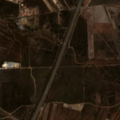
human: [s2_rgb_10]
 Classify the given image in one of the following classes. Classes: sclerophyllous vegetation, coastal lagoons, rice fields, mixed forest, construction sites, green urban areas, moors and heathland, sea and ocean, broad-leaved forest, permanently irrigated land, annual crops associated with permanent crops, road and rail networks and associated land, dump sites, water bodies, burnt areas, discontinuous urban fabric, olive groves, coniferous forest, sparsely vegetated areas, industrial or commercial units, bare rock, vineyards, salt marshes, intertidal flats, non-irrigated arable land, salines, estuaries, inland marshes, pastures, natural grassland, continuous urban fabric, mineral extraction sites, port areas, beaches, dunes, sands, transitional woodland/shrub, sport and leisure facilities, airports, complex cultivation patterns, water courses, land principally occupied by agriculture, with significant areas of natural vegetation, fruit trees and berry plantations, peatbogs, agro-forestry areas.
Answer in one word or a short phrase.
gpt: complex cultivation patterns, land principally occupied by agriculture, with significant areas of natural vegetation, agro-forestry areas, broad-leaved forest